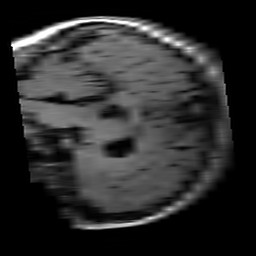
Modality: T1w
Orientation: sagittal
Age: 26
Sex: female
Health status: healthy
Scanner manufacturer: siemens
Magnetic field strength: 3 T
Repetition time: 4.1 s
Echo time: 0.0085 s